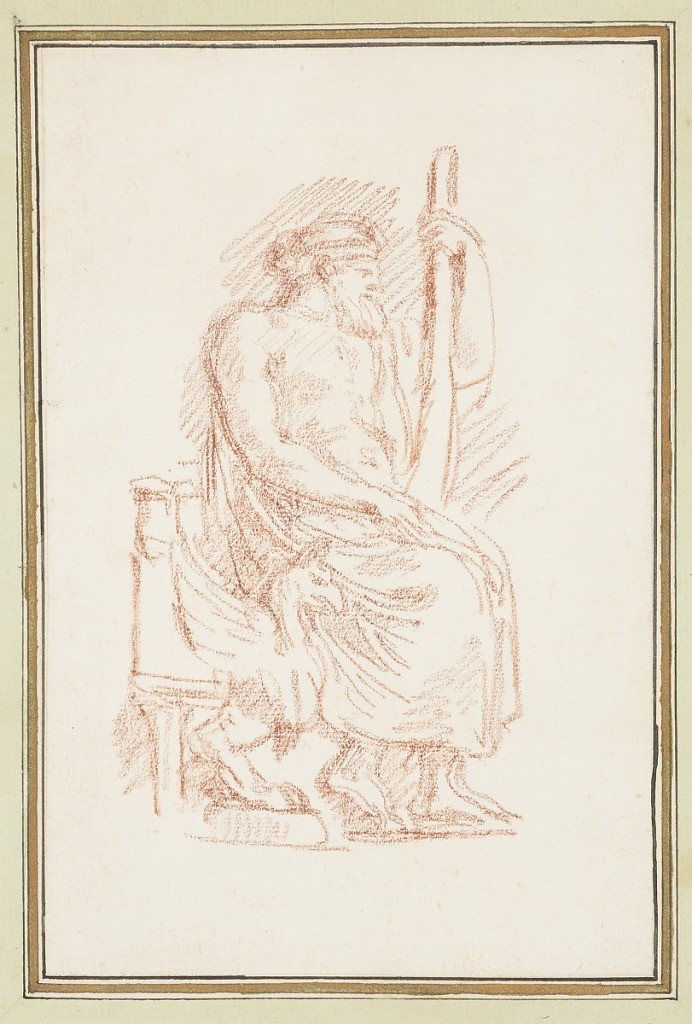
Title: Seated kingly figure
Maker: Jean-Robert Ango, French, active in Rome 1759 –1770, d. 1773
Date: ca. 1759–70
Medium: Red chalk on paper
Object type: Drawing
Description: Seated kingly figure. The front leg of his throne, shown in profile, is a carved griffin. The king holds a staff in his left hand. He wears a handband, a beard, and is barefoot and naked above the waist.